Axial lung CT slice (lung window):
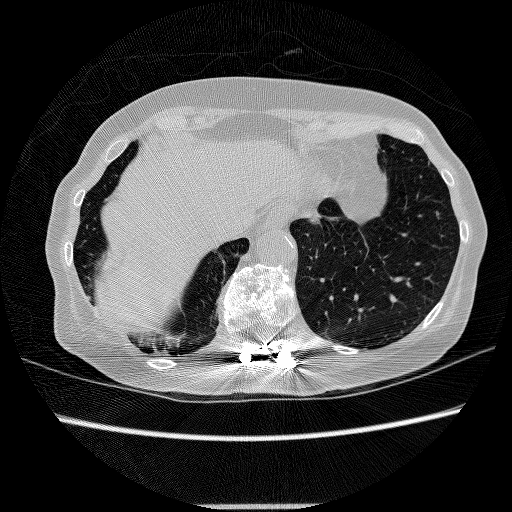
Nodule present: no